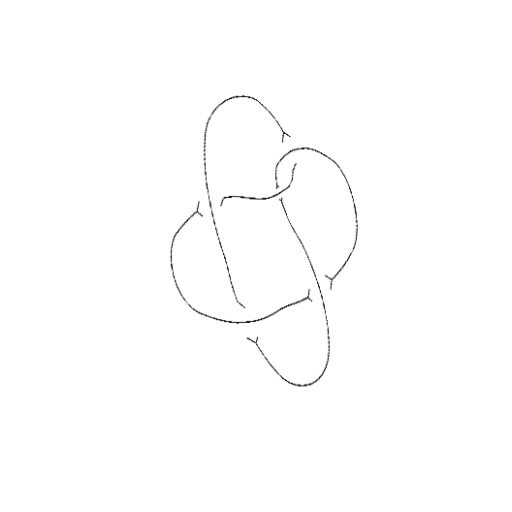
Crossing number: 5